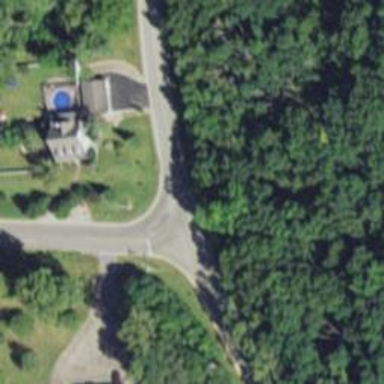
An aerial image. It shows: Residential road.